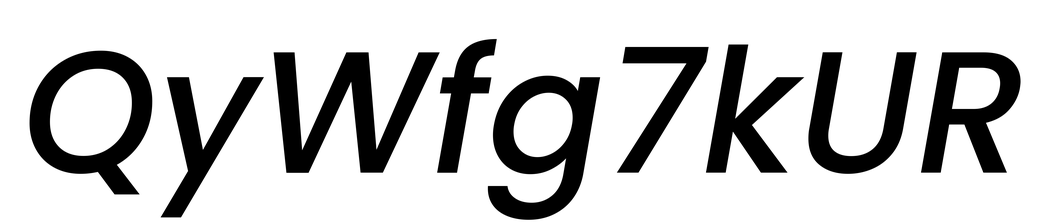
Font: Poppins-MediumItalic